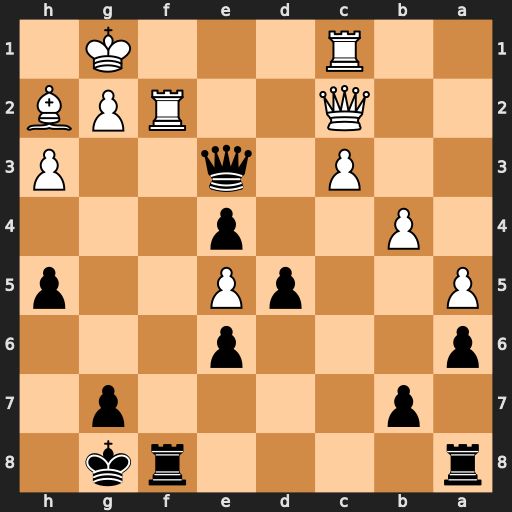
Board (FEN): r4rk1/1p4p1/p3p3/P2pP2p/1P2p3/2P1q2P/2Q2RPB/2R3K1
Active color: b
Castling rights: -
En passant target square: -
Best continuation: Rxf2 Qxf2 Qxc1+